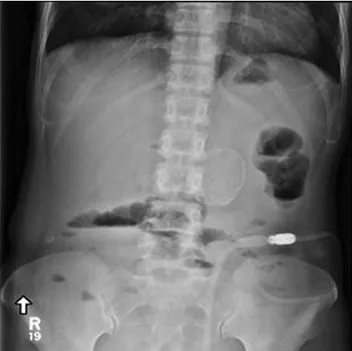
Plain abdominal radiography, upright view, showing several air-fluid levels.
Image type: radiology (x_ray)